Field crop: tomato
Growth stage: 1
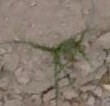
Species: cyperus